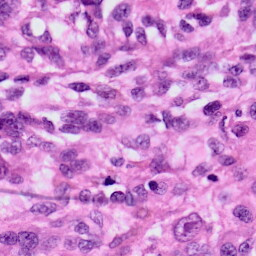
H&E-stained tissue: Skin